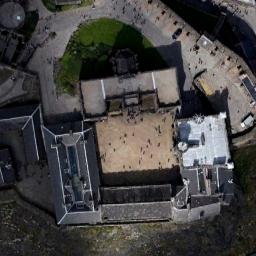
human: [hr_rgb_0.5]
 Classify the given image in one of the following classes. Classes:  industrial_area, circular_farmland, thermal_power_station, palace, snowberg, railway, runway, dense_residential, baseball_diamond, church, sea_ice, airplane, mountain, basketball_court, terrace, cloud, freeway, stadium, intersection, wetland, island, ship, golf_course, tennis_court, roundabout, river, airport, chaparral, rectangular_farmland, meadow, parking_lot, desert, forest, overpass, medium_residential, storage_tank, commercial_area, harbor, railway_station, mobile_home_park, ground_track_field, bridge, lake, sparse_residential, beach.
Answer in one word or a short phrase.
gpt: palace